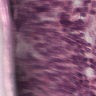
Metastatic tissue present: no